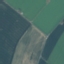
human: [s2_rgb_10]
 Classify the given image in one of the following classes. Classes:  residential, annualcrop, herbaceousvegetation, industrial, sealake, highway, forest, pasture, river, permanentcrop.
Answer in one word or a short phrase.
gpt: AnnualCrop